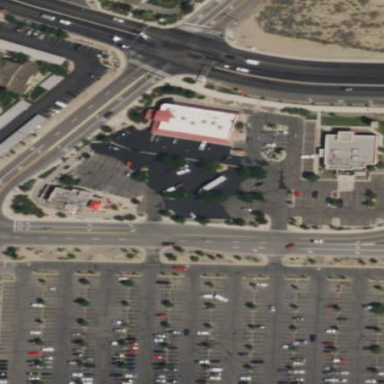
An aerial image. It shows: Retail area.